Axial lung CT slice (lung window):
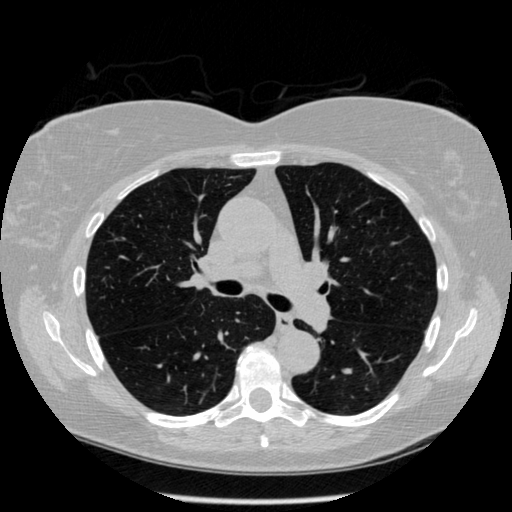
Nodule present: no